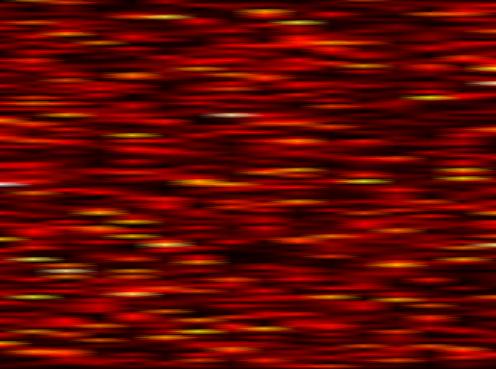
Label: OFDM